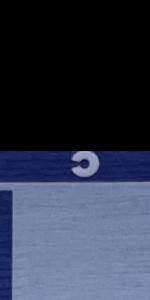
Label: Empty